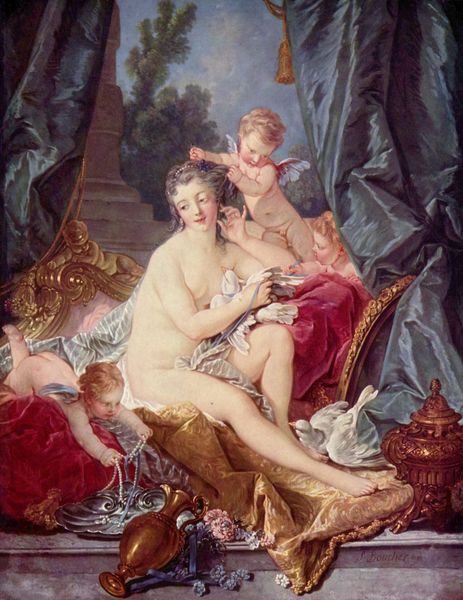
Titel: Toilette der Venus
Künstler: François Boucher
Standort: New York (New York)
Institution: The Metropolitan Museum of Art
Schlagwörter: akt, baum, blau, flügel, gemälde, haut, himmel, körper, nackt, vogel, weiß, wolken, akte, frauen, grün, landschaft, menschen, sitzen, blumen, braun, brust, busen, fenster, frau, frisur, grau, mund, orange, schmuck, schwarz, säule, park, rot, tuch, band, barock, falten, inkarnat, samt, schale, silber, taube, bildnis, portrait, porträt, vorhang, öl, vögel, gold, haare, sessel, stoff, decke, kind, mutter, lippen, locken, perlen, puder, rokoko, rosa, schön, seide, fliegen, kinder, amphore, engel, engelchen, kanne, krug, putte, putto, vase, überfluss, beine, brüste, hintern, sofa, frauenakt, sitz, kette, lila, violett, klein, baby, kissen, thron, vorhänge, weiblich, spielen, draussen, streifen, bett, stufe, stufen, kordel, tee, bronze, nackte, edel, schenkel, canapee, chaiselong, schick, perlenkette, satin, spiel, antike, diwan, gefäss, babys, denkmal, nakt, schönheit, tauben, groß, ketten, allegorie, mythologie, göttin, gefässe, karaffe, toilette, leib, krüge, antik, mythologische szene, obelisk, bleich, reichtum, venus, balu, bommel, muschel, kitsch, amor, putten, frisieren, putti, urne, kostbar, kordell, symbole, klassisch, vorhanf, monument, lieblich, gemäde, boucher, geschmeide, musster, amorette, antiken, pudrig, allegorisch, juwelen, ung, ausblick auf natur, tutti, vase mit deckel, vorderkante, brucst, fl+gel, kinderlein